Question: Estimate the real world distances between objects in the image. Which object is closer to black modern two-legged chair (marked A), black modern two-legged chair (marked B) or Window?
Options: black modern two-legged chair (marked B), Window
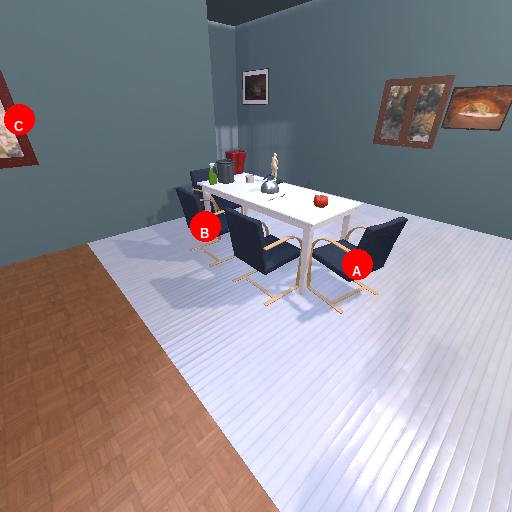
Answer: black modern two-legged chair (marked B)